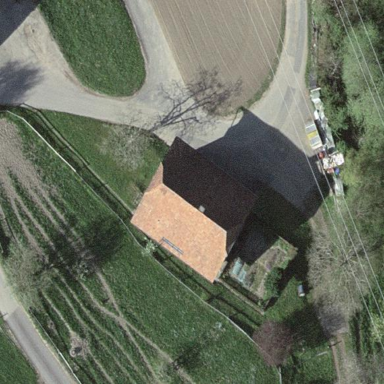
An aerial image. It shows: Residential building.